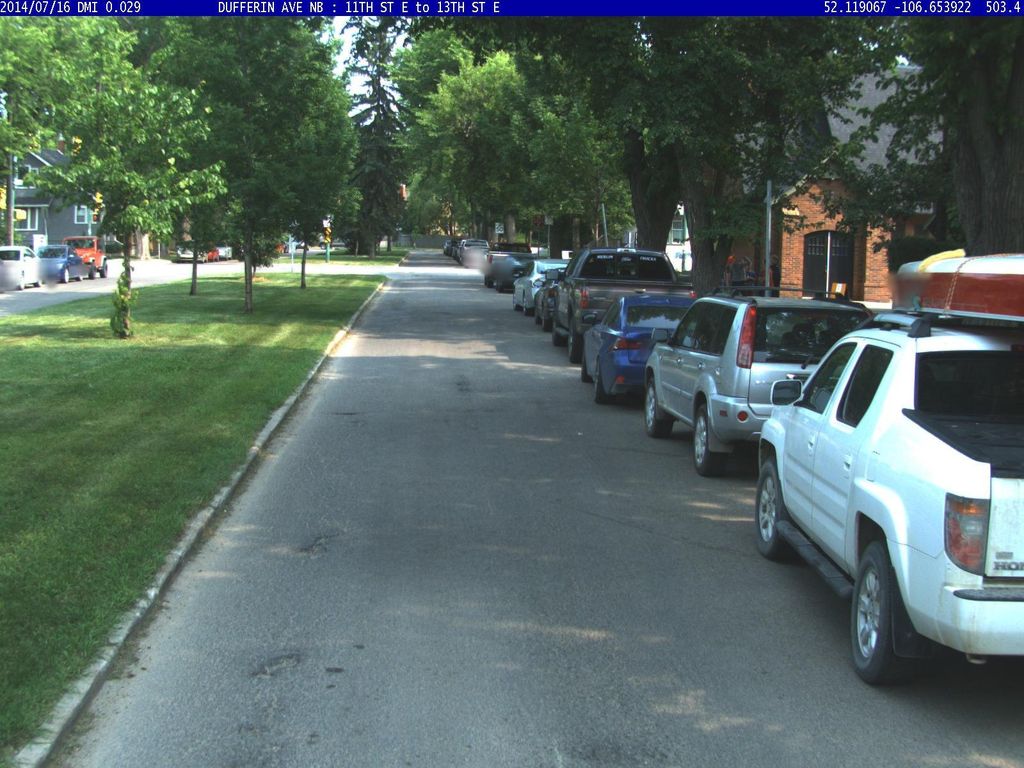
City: saskatoon